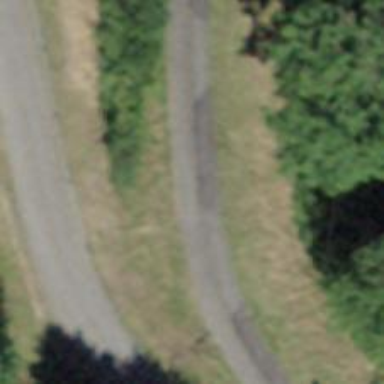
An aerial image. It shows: Paved alley serving as service road.